Question: I have a background image set like this:
'''
[self.window setBackgroundColor:[NSColor colorWithPatternImage:[NSImage imageNamed:@"Background"]]];
'''
Also I got IKImageBrowserView which color is set to alpha like this:
'''
[_imageBrowser setValue:[NSColor colorWithCalibratedWhite:0.0 alpha:0.0] forKey:IKImageBrowserBackgroundColorKey];
'''
The problem is, when I resize the window, the image in the background behind the IKImageBrowser gets drawn properly, but window background, does not. It looks like it does not move at all while the window gets resized.  Like on the very right of the image it was redrawn ok, but on the bottom left you can see the problem.
Has anyone encountered something like this?
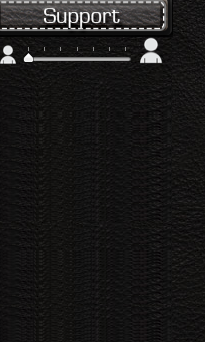
Answer: Try this:
'''
[[window contentView] setWantsLayer:YES];
[[window contentView] layer].contents = [NSImage imageNamed:@"backgroung image"];
'''